Question: How to normalize a ggplot group histogram per group?
Example:
'''
library(data.table)
library(ggplot2)
# Test data.
test <- data.table(id=1:100, cat=c(rep(c("A", "B", "A", "A", "B"), 20))
, grp=paste0("G", c(rep(1:2,50))))
test[, catGrp := paste0(cat, grp)]
# Normalized histogram of cat by grp.
# It is normalized over all grp.
# I want it normalized by grp.
ggplot(test, aes(x=cat, group=grp, fill=grp))
+ geom_histogram(aes(y=..count../sum(..count..)), position=position_dodge())
'''
Result I get:

I would like to get the same histogram as this one but with sum for each group = 1 -- or levels would be 0.6 & 0.4 instead of 0.3 & 0.2.
What is the simplest way to accomplish? Thanks.
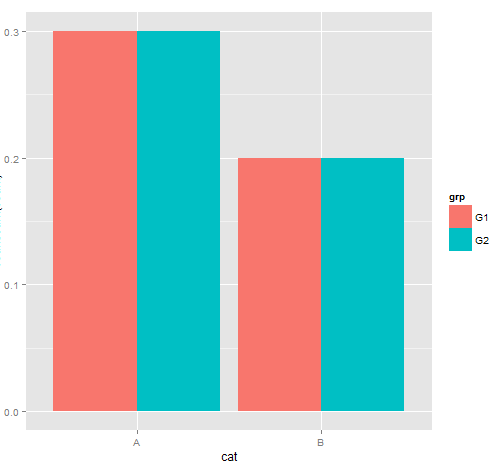
Answer: '''
tab <- as.data.frame(prop.table(table(test$cat, test$grp), 2))
ggplot(tab, aes(y = Freq, x = Var1, fill = Var2)) +
geom_bar(stat = "identity", position = position_dodge())
'''